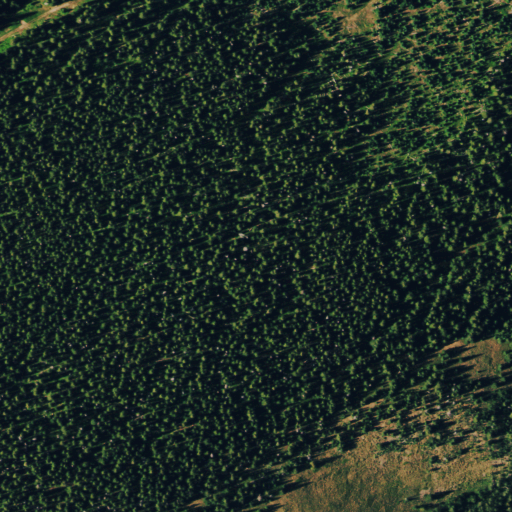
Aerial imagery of mountain in Colorado named Black Mesa containing evergreen forest and grassland